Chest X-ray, PA view. Patient: 66 years old, sex F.
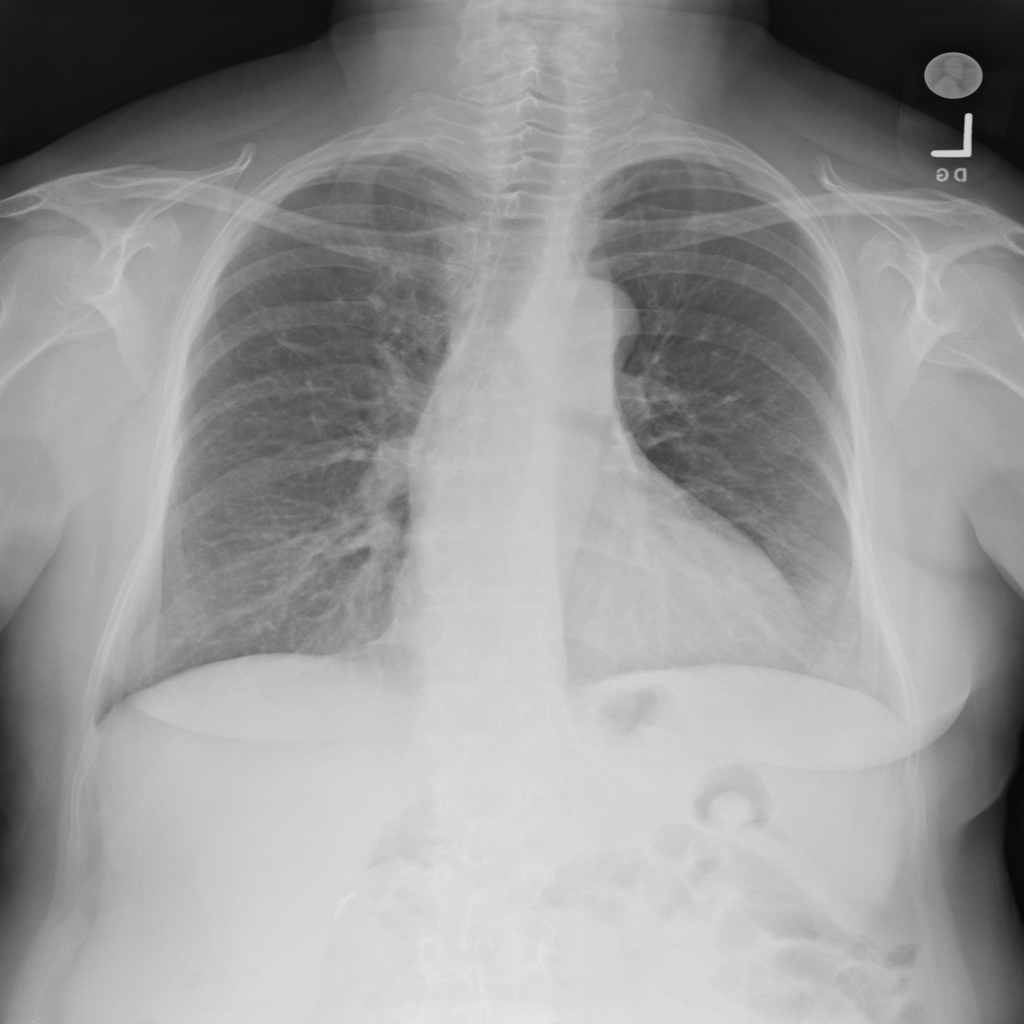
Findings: No Finding